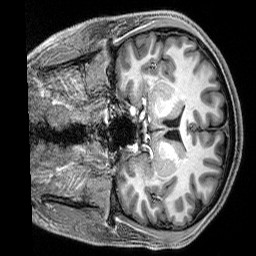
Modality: T1w
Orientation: coronal
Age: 24
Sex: male
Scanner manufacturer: siemens
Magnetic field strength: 3 T
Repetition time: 2.8 s
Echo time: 0.00212 s